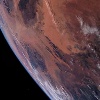
Label: land